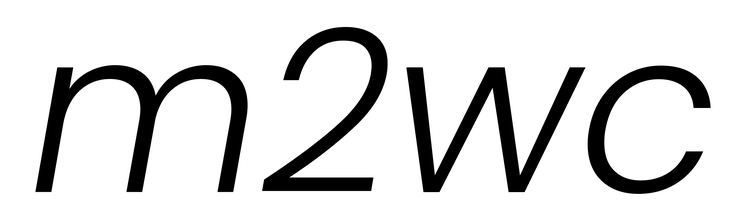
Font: Poppins-LightItalic